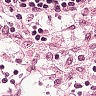
Metastatic tissue present: no